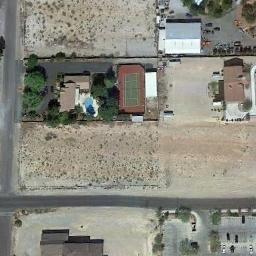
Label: tennis_court